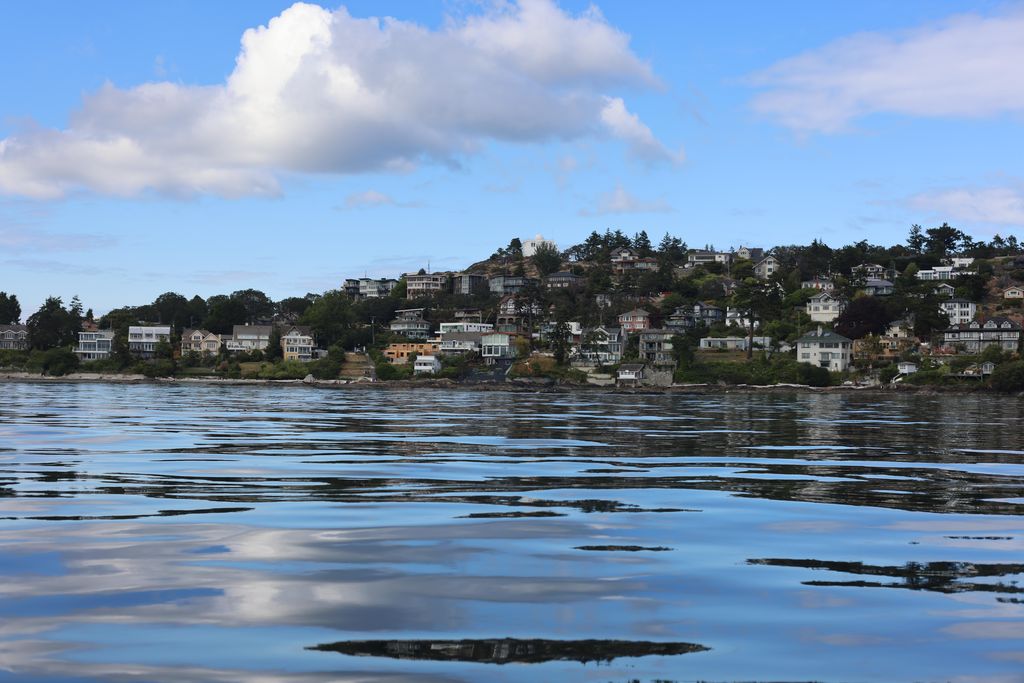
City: victoria